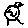
Label: bird